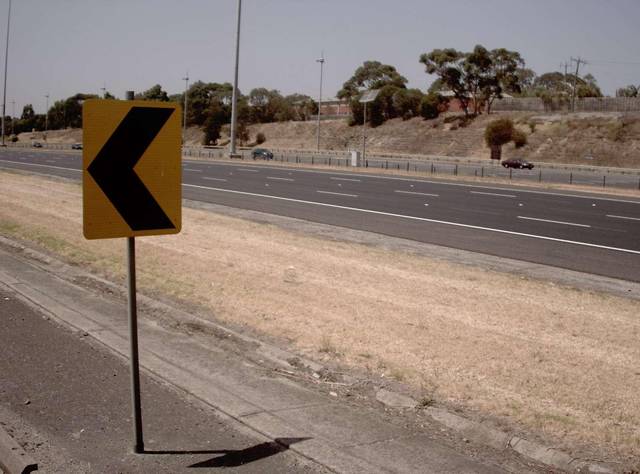
Region: Australia
Coordinates: -37.791, 145.023